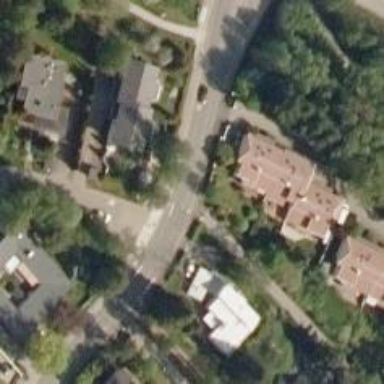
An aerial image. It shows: Road with "give way" sign.